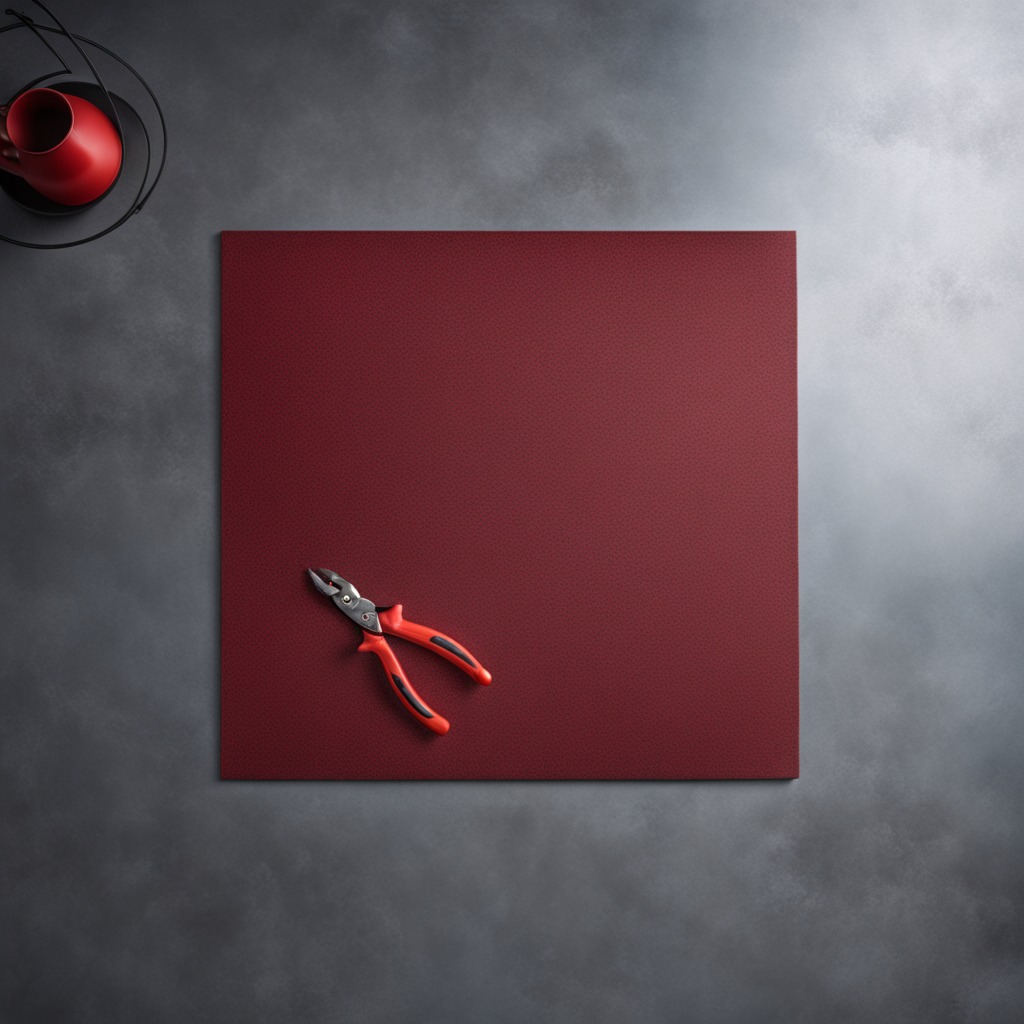
A plier lies on the tabletop beneath the red rubber mat.